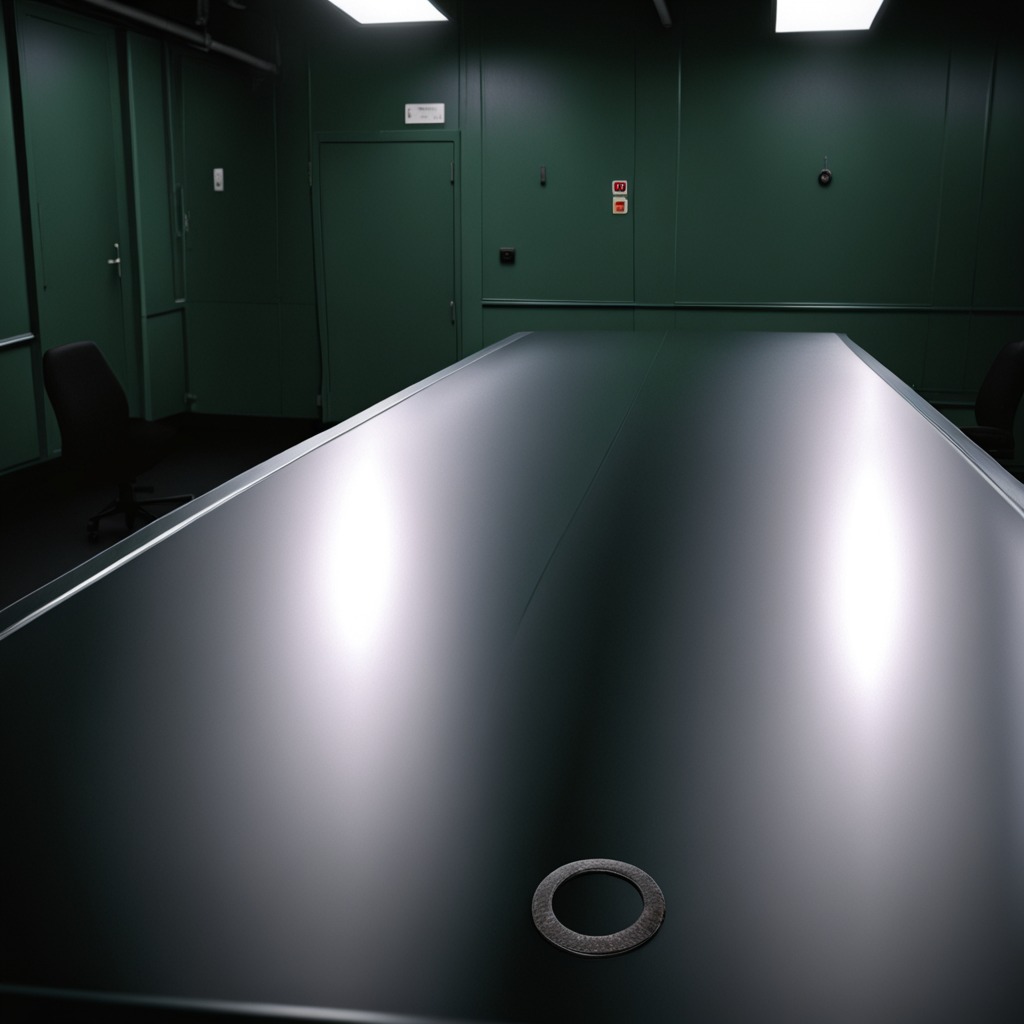
A flat metal washer is lying on a clean empty table in a railway signal maintenance room lit by harsh overhead fluorescents.